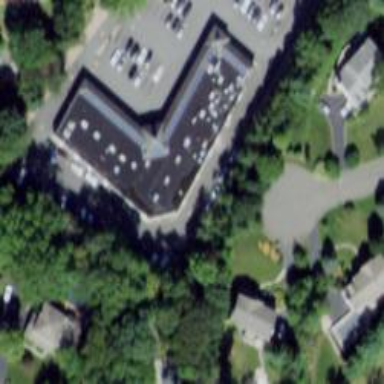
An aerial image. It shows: Veterinary facility.